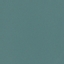
Land use / land cover: SeaLake